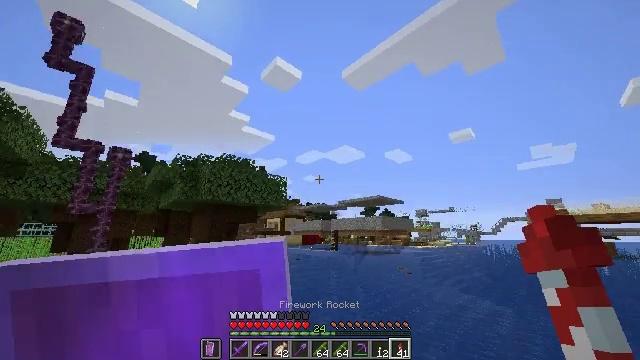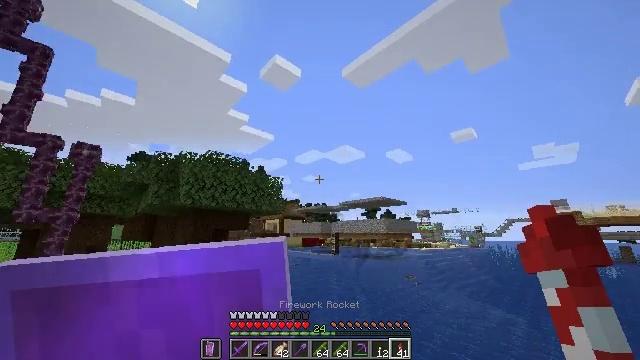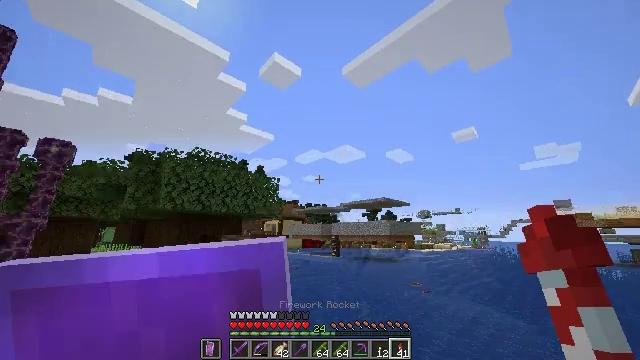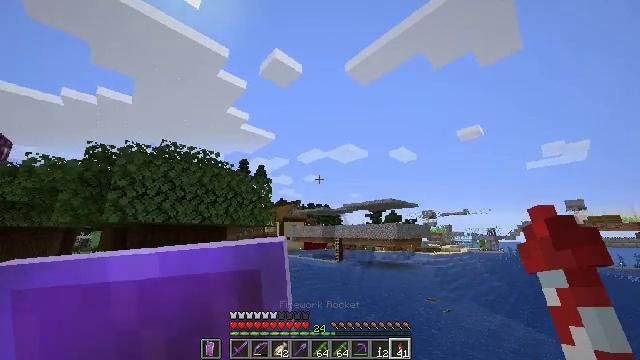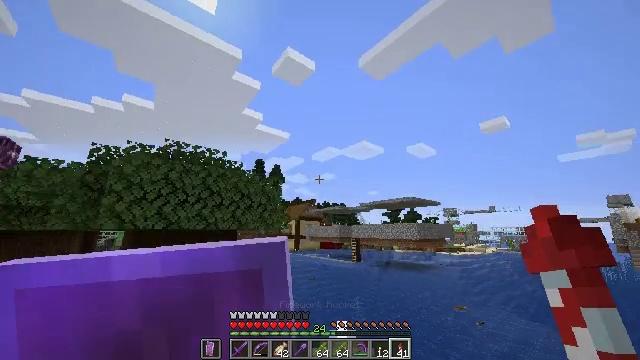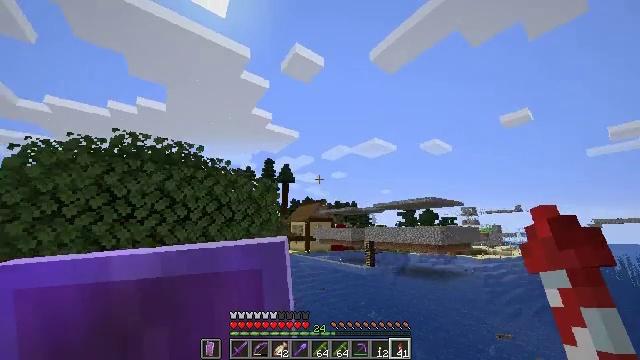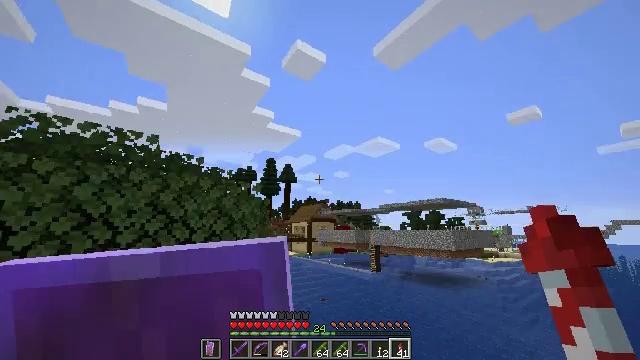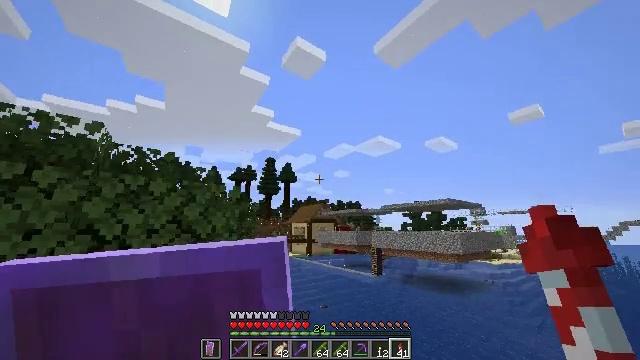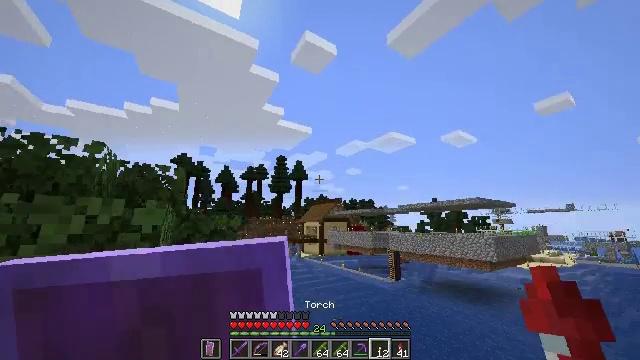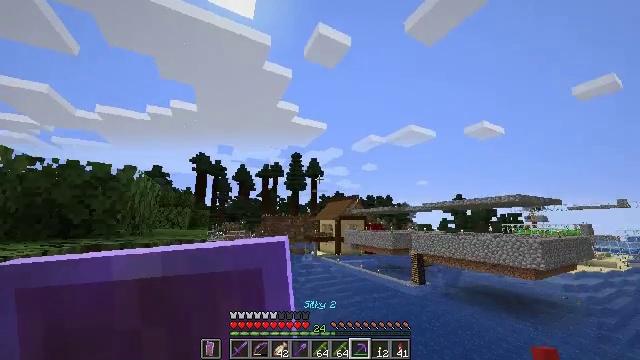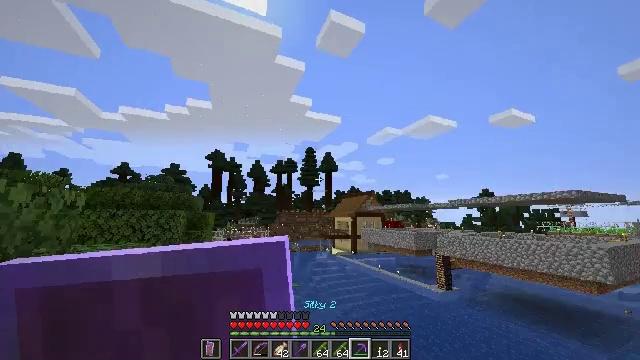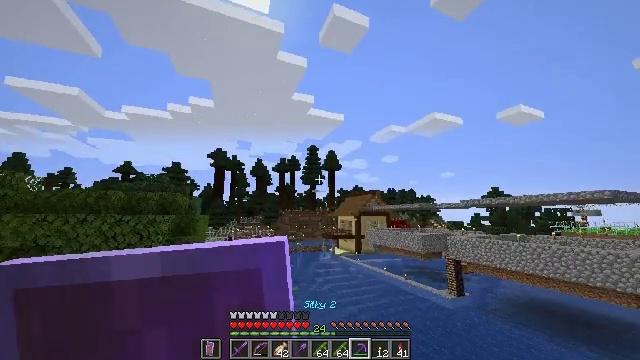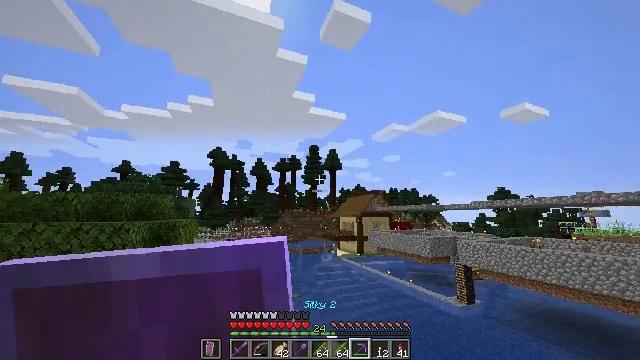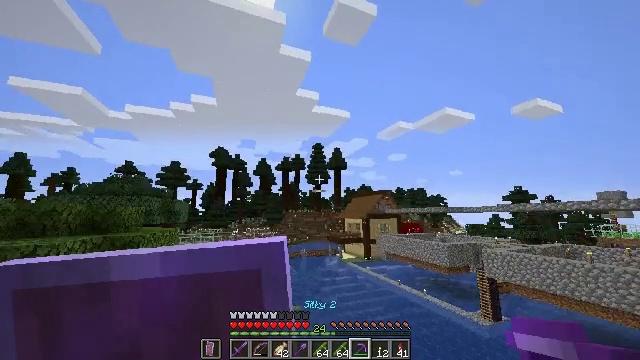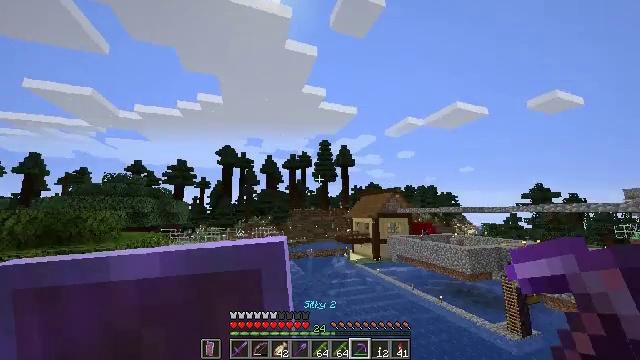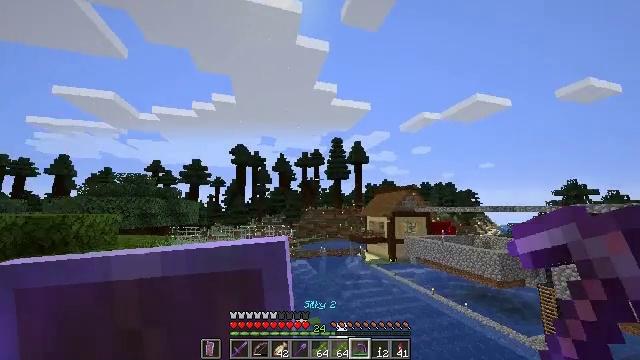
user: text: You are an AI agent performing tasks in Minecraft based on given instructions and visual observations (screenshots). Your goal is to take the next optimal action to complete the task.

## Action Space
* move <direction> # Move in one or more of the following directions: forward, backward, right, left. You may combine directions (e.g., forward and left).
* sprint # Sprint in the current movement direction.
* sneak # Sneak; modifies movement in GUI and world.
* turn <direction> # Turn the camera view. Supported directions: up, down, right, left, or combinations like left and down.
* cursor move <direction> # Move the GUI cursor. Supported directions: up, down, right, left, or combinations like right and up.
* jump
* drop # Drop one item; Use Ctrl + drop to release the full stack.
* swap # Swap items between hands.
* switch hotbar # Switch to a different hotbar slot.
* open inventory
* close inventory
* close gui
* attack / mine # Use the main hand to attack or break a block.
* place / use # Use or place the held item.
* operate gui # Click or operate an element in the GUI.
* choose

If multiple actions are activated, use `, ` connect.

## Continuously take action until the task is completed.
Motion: motion action
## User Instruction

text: Produce nether brick by using a furnace with netherrack.
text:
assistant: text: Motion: move forward, sprint
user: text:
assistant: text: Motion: move forward, sprint
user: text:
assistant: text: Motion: move forward, sprint
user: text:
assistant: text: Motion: move forward, sprint, turn left
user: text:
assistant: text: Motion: move forward, sprint, turn left
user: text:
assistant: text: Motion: move forward, sprint
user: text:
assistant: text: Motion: move forward, sprint
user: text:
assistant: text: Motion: move forward, sprint, turn left
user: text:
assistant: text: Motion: move forward, sprint, turn left
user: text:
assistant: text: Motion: move forward, sprint, turn left and down
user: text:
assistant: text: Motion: move forward, sprint
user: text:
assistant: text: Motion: move forward, sprint
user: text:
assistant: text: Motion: move forward, sprint, turn left
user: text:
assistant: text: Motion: move forward, sprint, turn left
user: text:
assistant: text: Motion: move forward, sprint, turn left
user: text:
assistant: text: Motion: move forward, sprint, turn left
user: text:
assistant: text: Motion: move forward, sprint, turn left
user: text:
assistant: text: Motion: move forward, sprint
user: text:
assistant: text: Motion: move forward, sprint
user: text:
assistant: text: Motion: move forward, sprint
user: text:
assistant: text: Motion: move forward, sprint
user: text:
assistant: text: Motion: move forward, sprint, turn right and down
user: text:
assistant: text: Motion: move forward, sprint, turn right and down
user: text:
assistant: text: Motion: move forward, sprint, turn right and down
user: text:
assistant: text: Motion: move forward, sprint, turn right
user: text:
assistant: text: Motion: move forward, sprint, turn right and down
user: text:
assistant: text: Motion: sprint, turn right
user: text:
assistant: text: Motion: turn right and down
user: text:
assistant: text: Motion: no_op
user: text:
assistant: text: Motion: no_op